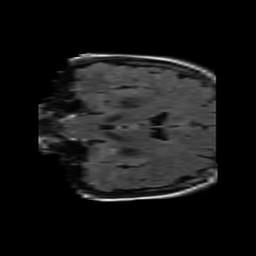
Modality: FLAIR
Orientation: coronal
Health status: ill
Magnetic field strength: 3 T